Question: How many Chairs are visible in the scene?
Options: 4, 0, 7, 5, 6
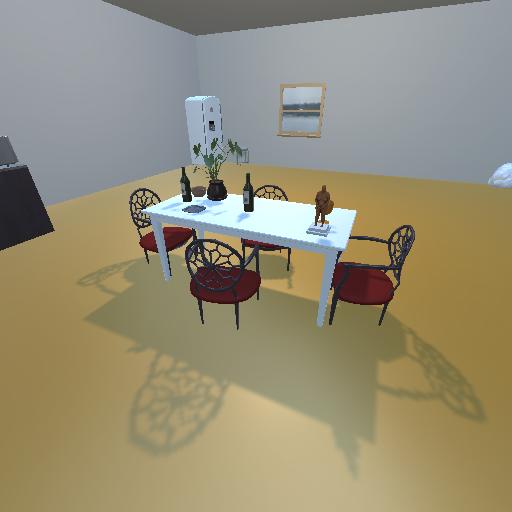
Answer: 4